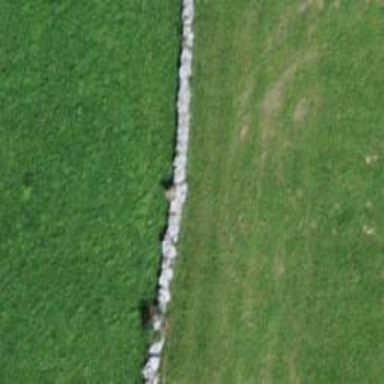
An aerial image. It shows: Wall barrier.